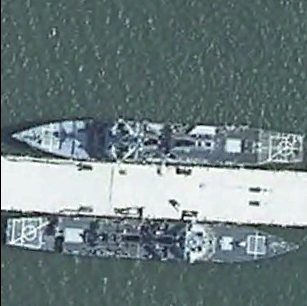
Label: destroyer